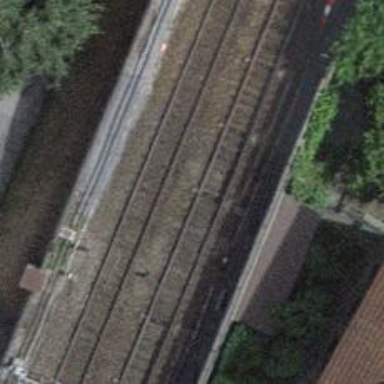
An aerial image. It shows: Railway switch.